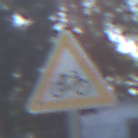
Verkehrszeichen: RadverkehrLinks
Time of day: MorningAfternoon
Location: Outdoor (Suburban)
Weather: PartlyCloudy
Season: NotSpecified
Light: Natural